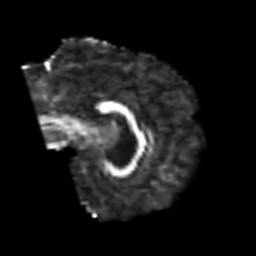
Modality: FA
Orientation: sagittal
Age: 56
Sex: male
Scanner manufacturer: siemens
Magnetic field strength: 3 T
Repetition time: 6.1 s
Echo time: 0.101 s